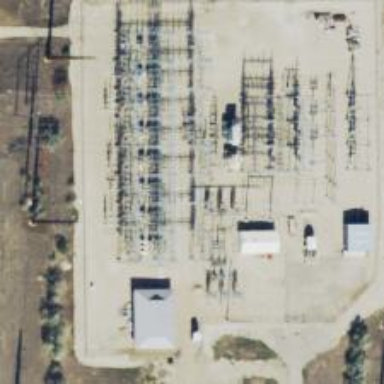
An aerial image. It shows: Switch used for power control.